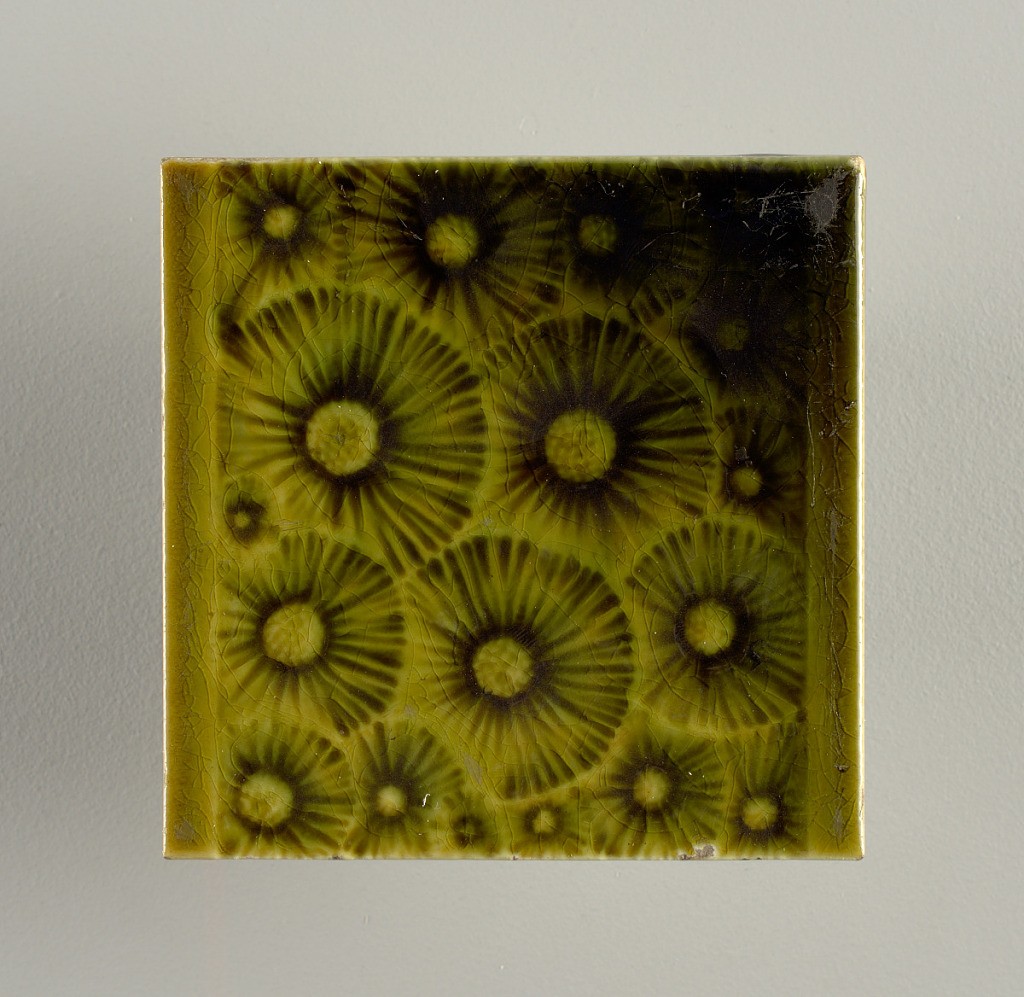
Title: Tile
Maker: J. & J. G. Low Art Tile Works, 1877 – 1883
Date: late 19th century
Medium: Glazed stoneware
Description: Square, molded tile made of white clay, impressed and inscription: "J. & J.G. Low, Patent Art Tile Works, Chelsea Mass. U.S.A., copyright 1881 by J. & J.G. Low". Face of tile has plain border top and bottom, all-over pattern of stylized dandelion flowers (gone to seed) painted yellow-green crackle glaze.